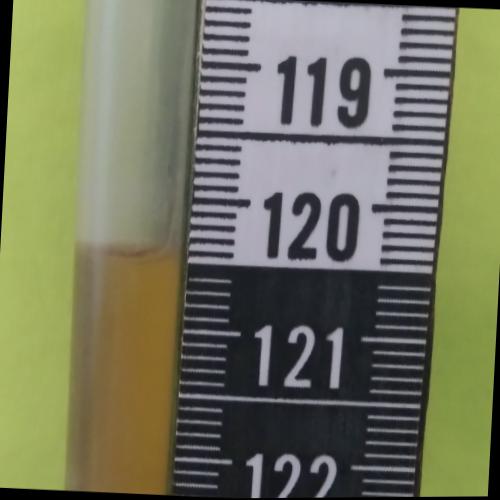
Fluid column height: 120.4 cm